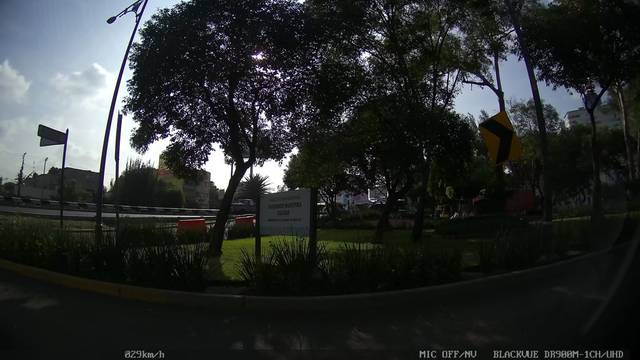
Region: Mexico
Coordinates: 19.399, -99.176